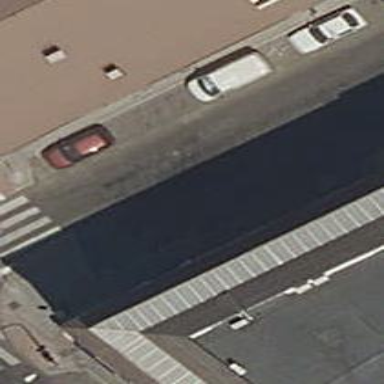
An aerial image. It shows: Motorcycle parking facility.